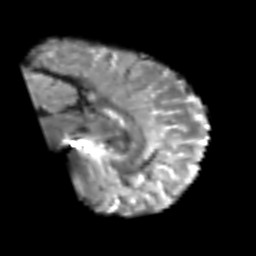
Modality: T2w
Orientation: sagittal
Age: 50
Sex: male
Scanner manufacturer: siemens
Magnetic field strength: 3 T
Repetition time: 6.1 s
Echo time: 0.101 s